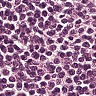
Metastatic tissue present: no